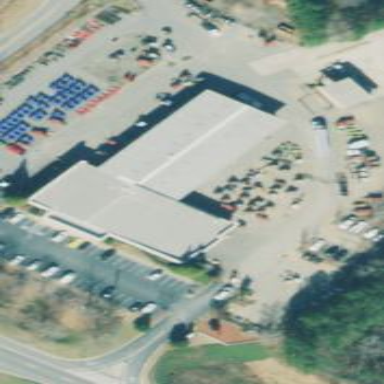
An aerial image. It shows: Retail building hosting agrarian shop.